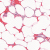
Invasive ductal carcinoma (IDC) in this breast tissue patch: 0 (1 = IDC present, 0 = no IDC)